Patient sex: M
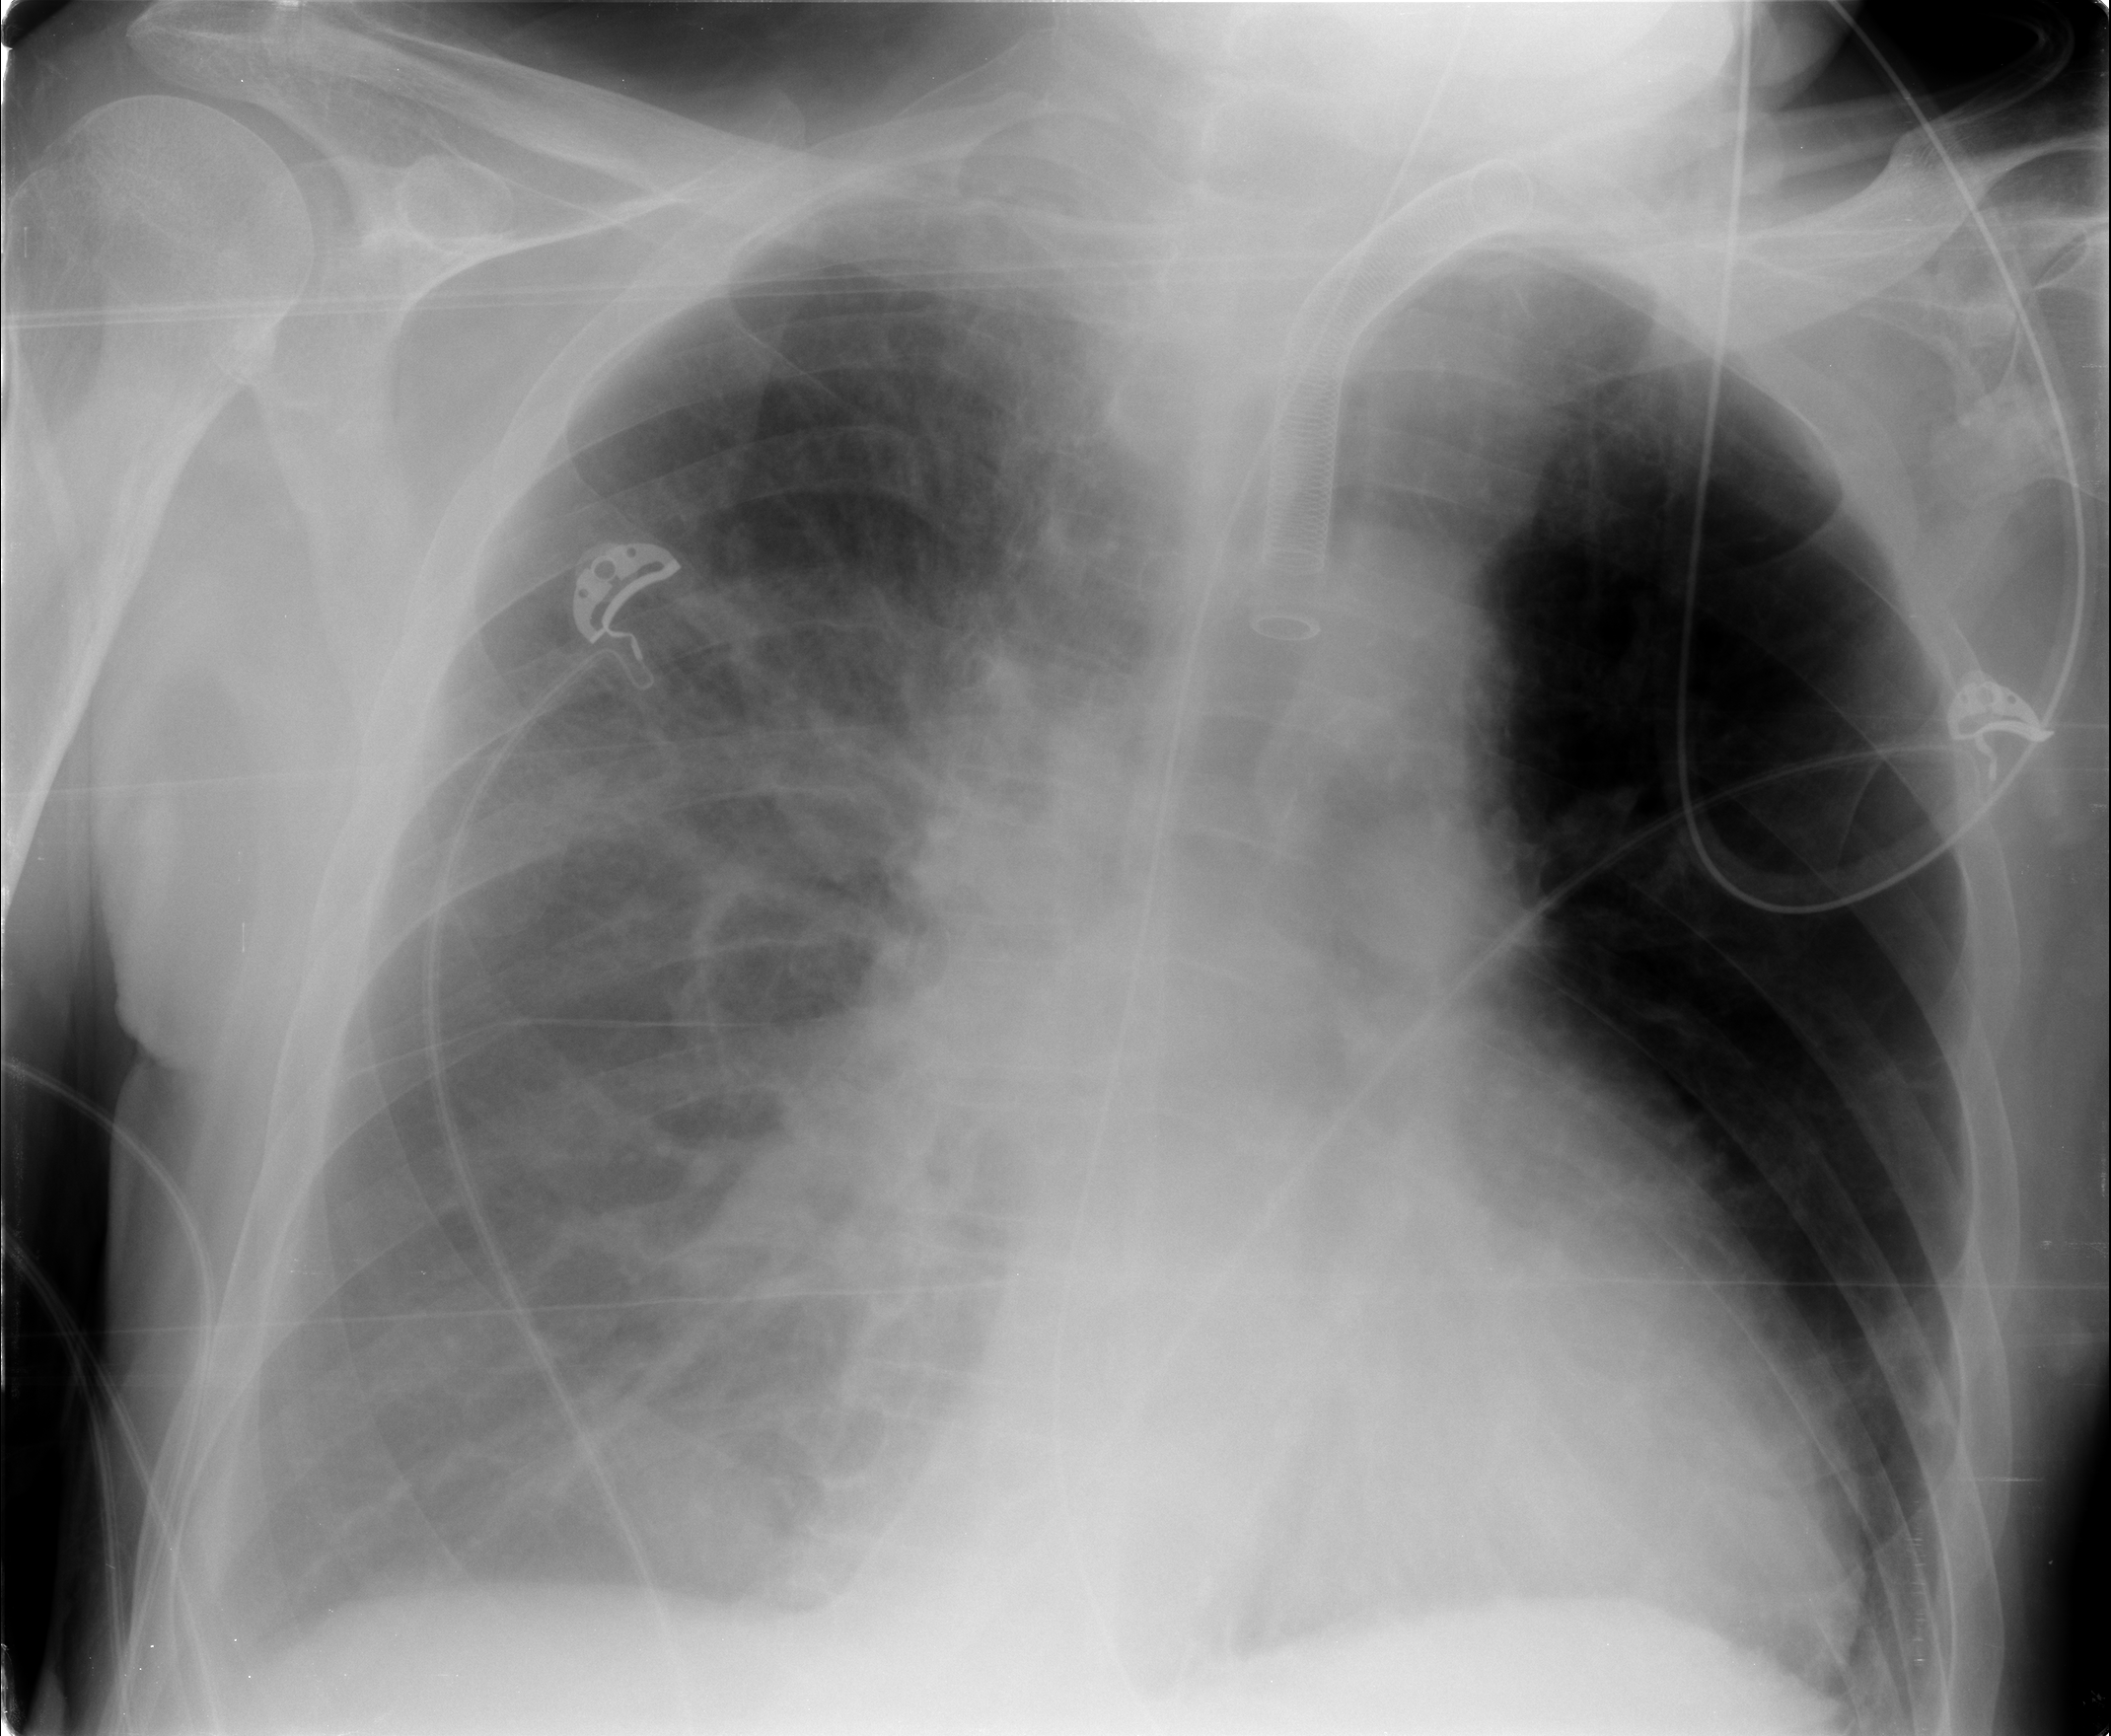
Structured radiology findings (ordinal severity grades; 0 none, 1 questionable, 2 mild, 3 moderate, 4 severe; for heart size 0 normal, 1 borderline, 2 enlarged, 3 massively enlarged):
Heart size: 2
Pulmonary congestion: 2
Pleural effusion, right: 3
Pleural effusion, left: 0
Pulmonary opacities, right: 2
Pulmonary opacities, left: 1
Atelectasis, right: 2
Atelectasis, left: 2